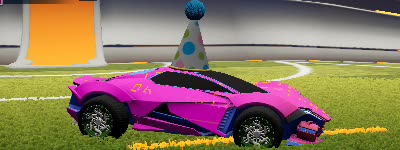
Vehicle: werewolf